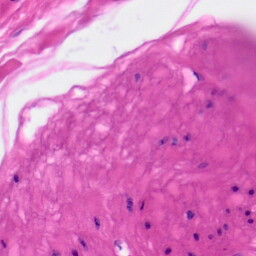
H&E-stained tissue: Skin